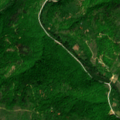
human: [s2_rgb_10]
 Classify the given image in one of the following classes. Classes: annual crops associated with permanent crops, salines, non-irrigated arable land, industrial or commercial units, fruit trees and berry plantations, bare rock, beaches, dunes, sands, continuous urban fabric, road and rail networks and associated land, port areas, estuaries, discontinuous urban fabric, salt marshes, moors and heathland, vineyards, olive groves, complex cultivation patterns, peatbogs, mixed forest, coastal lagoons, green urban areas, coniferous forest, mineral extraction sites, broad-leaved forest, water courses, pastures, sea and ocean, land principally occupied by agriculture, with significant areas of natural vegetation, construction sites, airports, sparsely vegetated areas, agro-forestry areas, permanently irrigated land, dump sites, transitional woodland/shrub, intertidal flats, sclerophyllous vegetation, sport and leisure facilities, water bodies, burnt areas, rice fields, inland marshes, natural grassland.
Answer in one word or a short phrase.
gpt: pastures, broad-leaved forest, transitional woodland/shrub